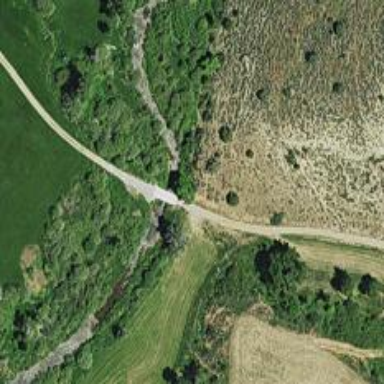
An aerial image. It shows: Track road on bridge.